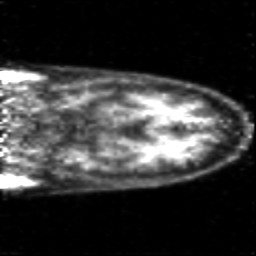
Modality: PET
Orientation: coronal
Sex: female
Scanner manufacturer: siemens